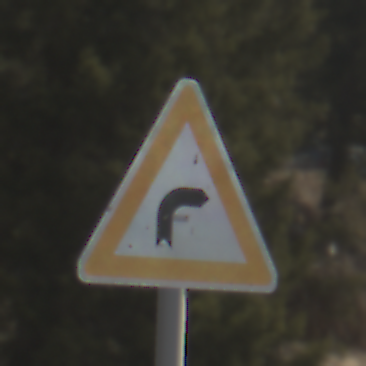
Verkehrszeichen: KurveRechts
Umgebung: Outdoor, Nature
Tageszeit: Midday
Wetter: PartlyCloudy
Licht: Natural
Jahreszeit: NotSpecified
Kontrast: HighContrast